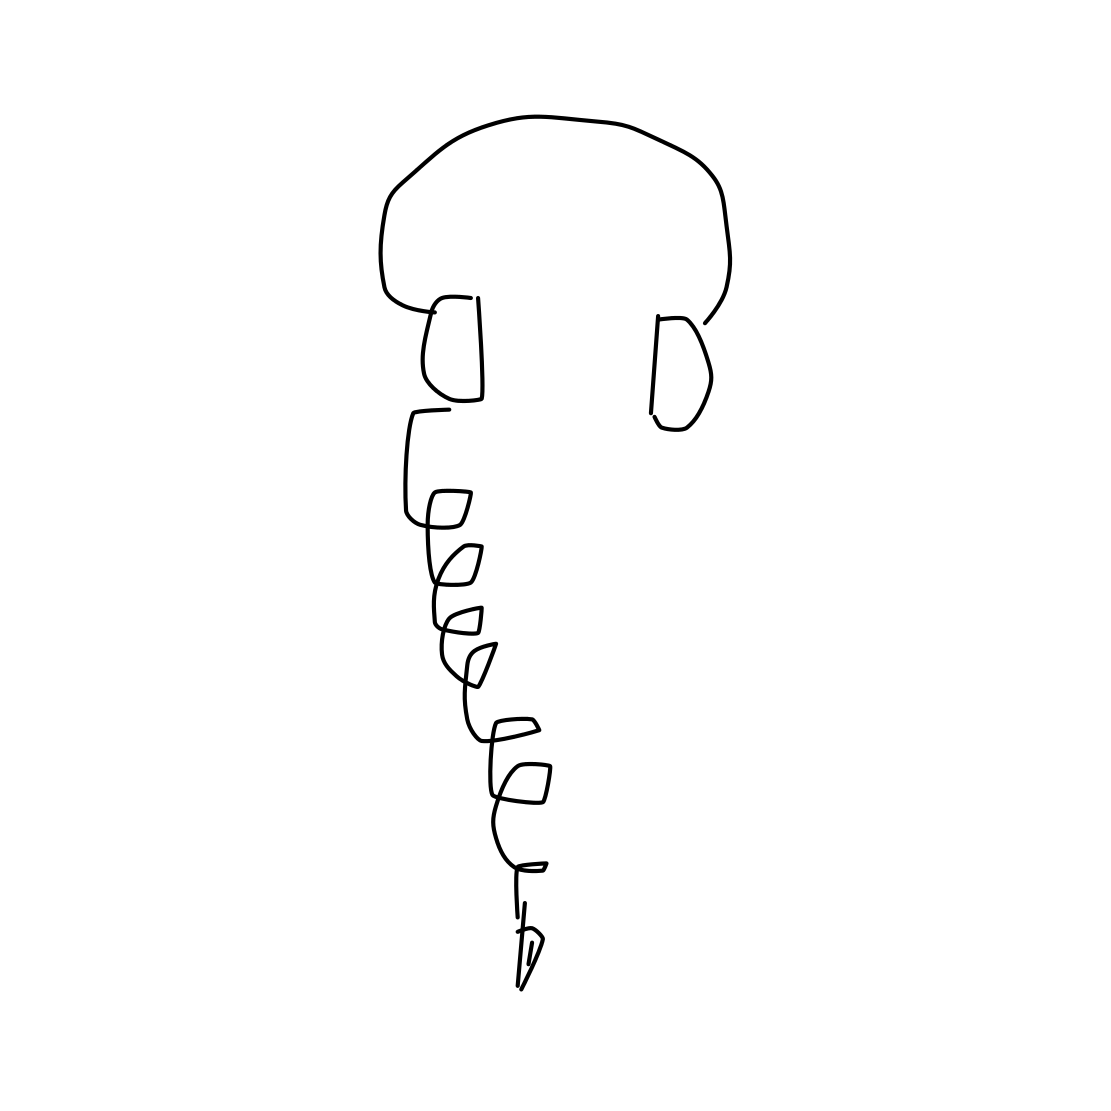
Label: head-phones